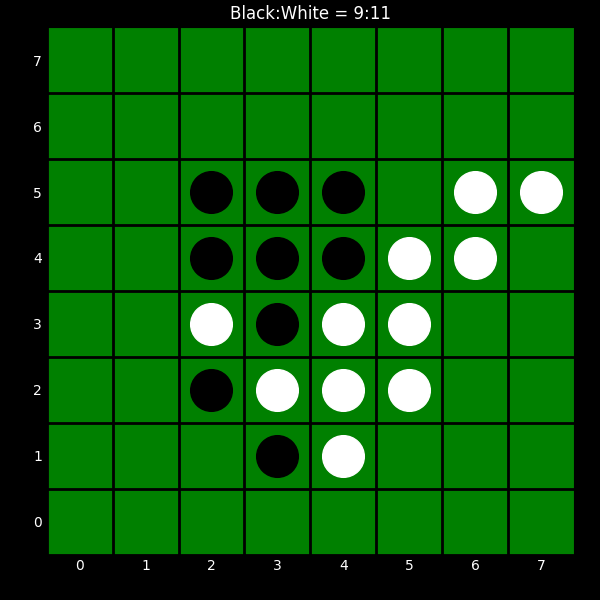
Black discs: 9
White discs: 11